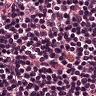
Metastatic tissue present: no